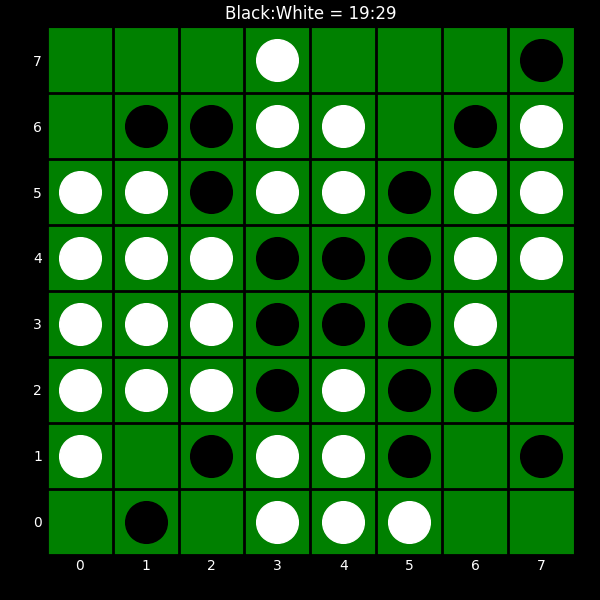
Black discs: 19
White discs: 29